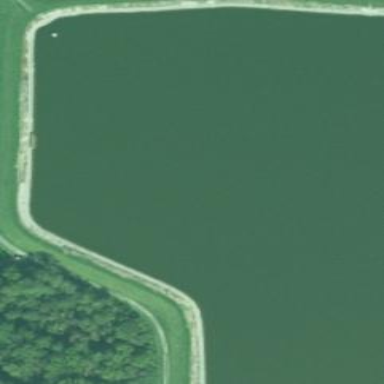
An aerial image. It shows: Natural reservoir of water.